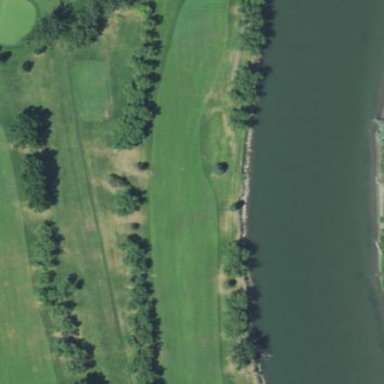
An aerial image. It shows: Well-maintained grassy area known as the fairway on golf course.